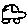
Label: car